Interaction volume radius: 5 \u00c5
Interaction volume height: 25 \u00c5
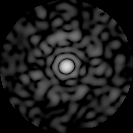
Disorder parameter: 0.8371